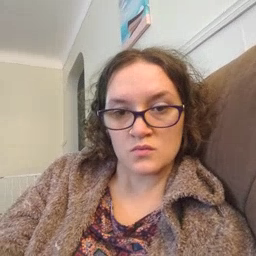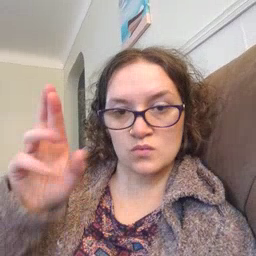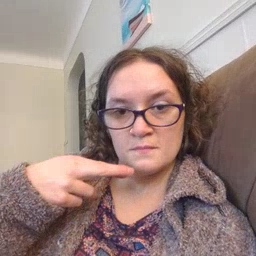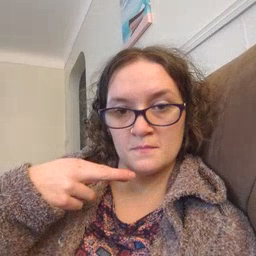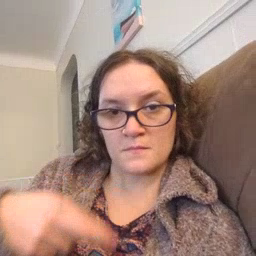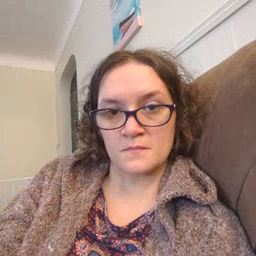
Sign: room